七年级 · 计数
某校为了了解七年级学生课业负担的情况, 随机抽取了 50 名七年级学生, 调查学生每天完成课外作业所需的平均时间，并绘制了如图所示的频数分布直方图. 根据图中信息，完成课外作业所需时间在 $1.5 \sim 2$ 小时的频数是 $(\quad)$

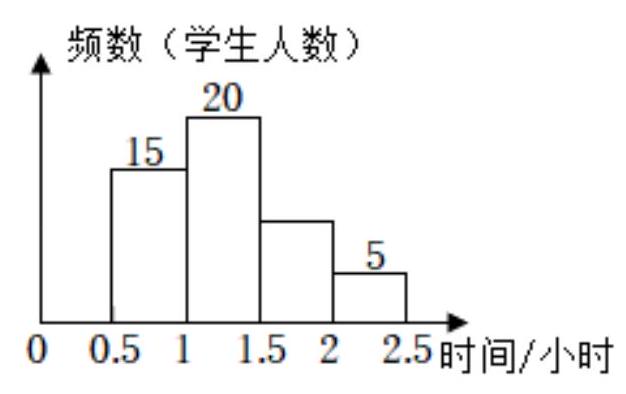
A. 15
B. 10
C. 20
D. 2
答案: B
解析: 根据频数分布直方图可以知道完成课外作业所需时间在 $1.5-2$ 小时的频数.

【答案】解: 根据频数分布直方图可以知道课外作业所需时间在 $1.5-2$ 小时的频数是 $50-15-20-5$ $=10$. 故选: $B$.

【点睛】本题考查频数分布直方图, 解答本题的关键是明确题意, 利用数形结合的思想解答.